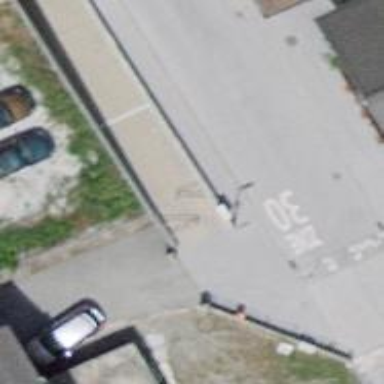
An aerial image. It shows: Bollard barrier.